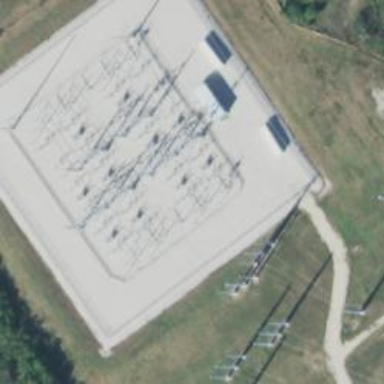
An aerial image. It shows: Switch for power supply.